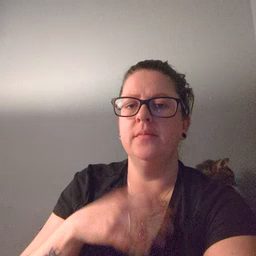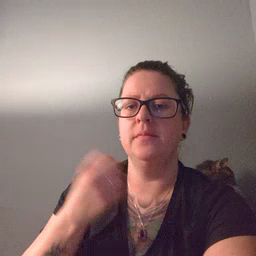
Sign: many